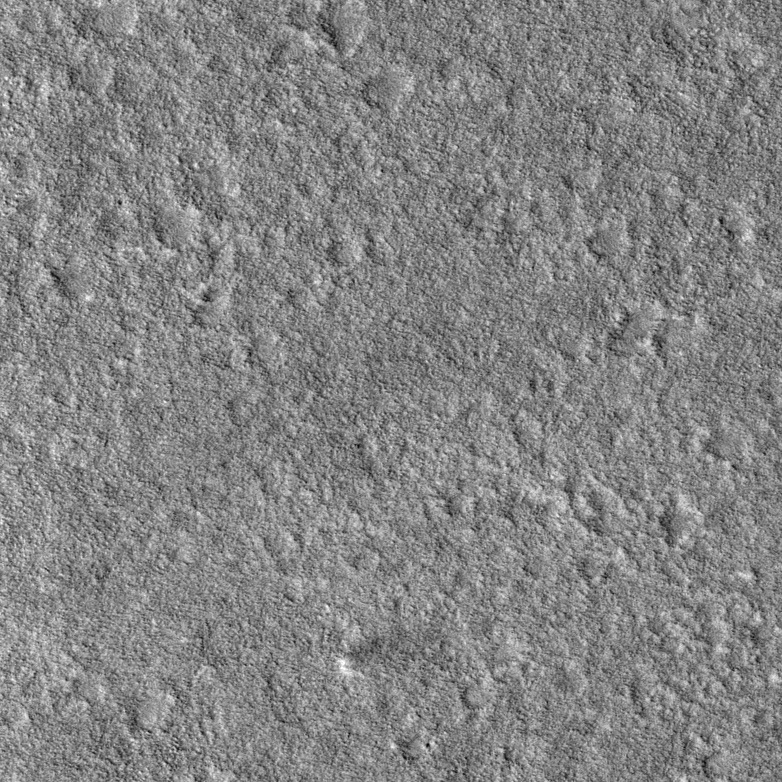
Label: dustdevil